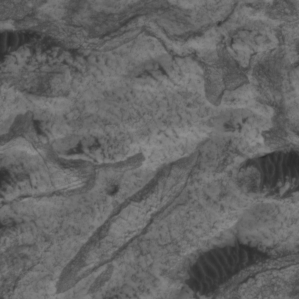
Label: non_frost